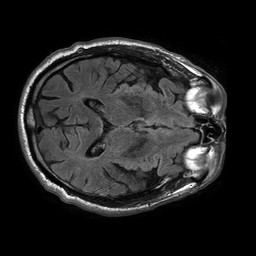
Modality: FLAIR
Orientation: axial
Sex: male
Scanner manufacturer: philips
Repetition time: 11 s
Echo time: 0.125 s